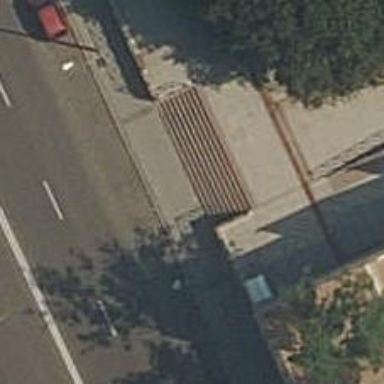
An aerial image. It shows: Footway surfaced with paving stones.